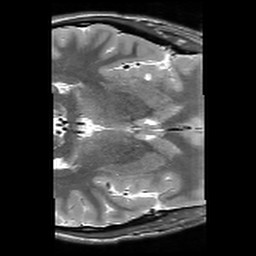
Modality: T2w
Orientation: axial
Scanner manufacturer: siemens
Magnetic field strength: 3 T
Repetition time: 10.64 s
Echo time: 0.05 s